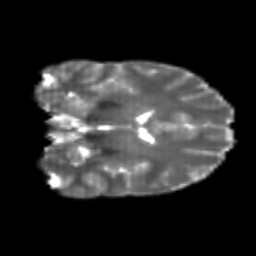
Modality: T2w
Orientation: coronal
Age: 23
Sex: female
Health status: healthy
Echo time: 0.074 s